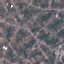
Label: Residential